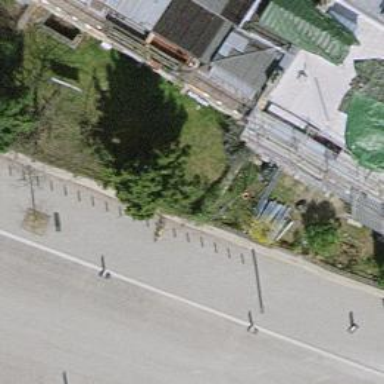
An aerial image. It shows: Bicycle parking area with stands available.